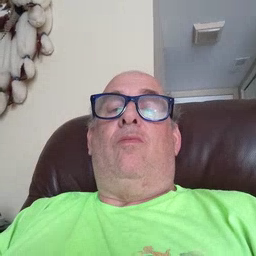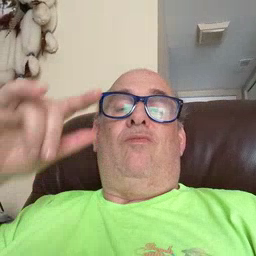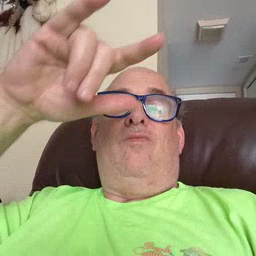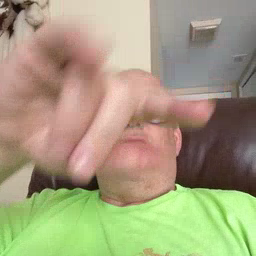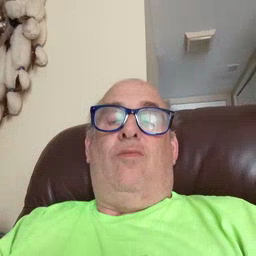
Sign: airplane